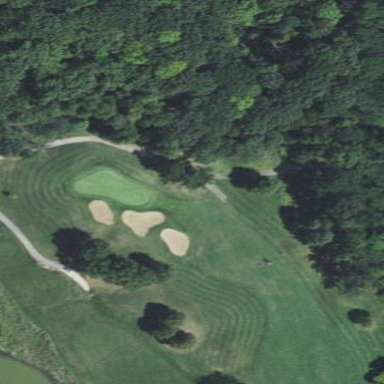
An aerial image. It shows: Well-maintained grassy golf fairway for the sport of golf.